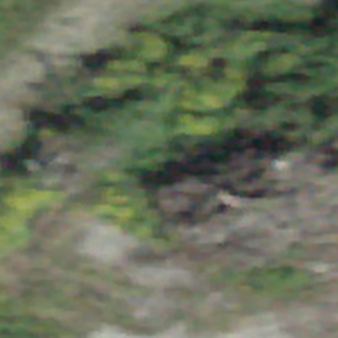
Label: other